Question: I am trying to get user input for sortValues[] array using the for statement (enter character 1, enter character 2, etc).
However, when I execute this, the program will not allow me to enter for character 2, instead skipping directly to character 3, as seen below.

How to resolve this? The code is included below.
thanks!
'''
static public void s_1d_char () {
int counter=0;
int x=0;
c.print("How many characters? ");
counter = readInt();
char[] sortValues = new char[counter+1];
for (x=1;x<=counter;x++) {
System.out.println("Enter character "+(x)+":");
sortValues[x] = readChar();
}
}
'''
readChar implementation (this is from a library):
'''
public synchronized char readChar ()
{
char result, ch;
if (ungotChar != EMPTY_BUFFER)
{
result = (char) ungotChar;
ungotChar = EMPTY_BUFFER;
return (result);
}
if (lineBufferHead != lineBufferTail)
{
result = lineBuffer [lineBufferTail];
lineBufferTail = (lineBufferTail + 1) % lineBuffer.length;
return (result);
}
startRow = currentRow;
startCol = currentCol;
if (currentRow > maxRow)
{
startRow++;
currentCol = 1;
}
// Turn cursor on if necessary
consoleCanvas.setCursorVisible (true);
// Wait for a character to be entered
while (true)
{
ch = getChar ();
if (ch == '
')
{
clearToEOL = false;
if (echoOn)
print ("
");
clearToEOL = true;
lineBuffer [lineBufferHead] = '
';
lineBufferHead = (lineBufferHead + 1) % lineBuffer.length;
break;
}
if (ch == '')
{
if (lineBufferHead == lineBufferTail)
{
consoleCanvas.invertScreen ();
}
else
{
int chToErase;
lineBufferHead = (lineBufferHead + lineBuffer.length - 1) % lineBuffer.length;
chToErase = lineBuffer [lineBufferHead];
if (echoOn)
{
if (chToErase != ' ')
{
erasePreviousChar ();
}
else
{
int cnt;
eraseLineOfInput ();
cnt = lineBufferTail;
while (cnt != lineBufferHead)
{
print (lineBuffer [cnt]);
cnt = (cnt + 1) % lineBuffer.length;
}
}
}
}
} // if backspace
else if (ch == '')
{
if (echoOn)
{
eraseLineOfInput ();
}
lineBufferHead = lineBufferTail;
}
else
{
if (echoOn)
{
print (ch);
}
lineBuffer [lineBufferHead] = ch;
lineBufferHead = (lineBufferHead + 1) % lineBuffer.length;
}
} // while
result = lineBuffer [lineBufferTail];
lineBufferTail = (lineBufferTail + 1) % lineBuffer.length;
// Turn cursor on if necessary
consoleCanvas.setCursorVisible (false);
return (result);
}
'''
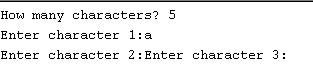
Answer: I recommend getting user input with a scanner:
'''
import java.util.Scanner;
// ...
int counter = 0;
System.out.println("How many characters?");
Scanner keyboard = new Scanner(System.in);
counter = keyboard.nextInt();
char[] sortValues = new char[counter+1];
// Start your index variable off at 0
for (int x = 0; x < counter; x++) {
System.out.println("Enter character "+(x)+":");
keyboard = new Scanner(System.in);
String line = keyboard.nextLine();
sortValues[x] = line.charAt(0);
}
'''
This will capture the first character of the line. If the user enters more than one character, the program will read only the first.
Also, you should really start your index variable 'x' off at 0, considering arrays are 0-based indexed.